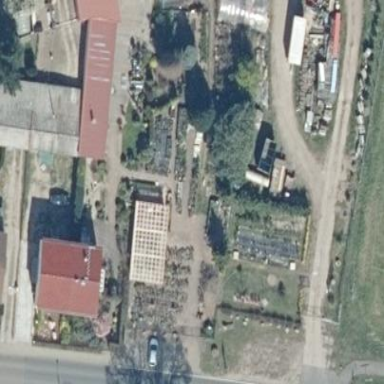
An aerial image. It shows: Plant nursery area.